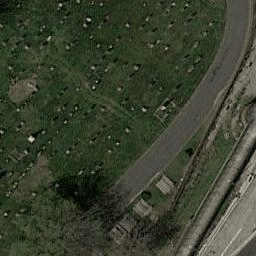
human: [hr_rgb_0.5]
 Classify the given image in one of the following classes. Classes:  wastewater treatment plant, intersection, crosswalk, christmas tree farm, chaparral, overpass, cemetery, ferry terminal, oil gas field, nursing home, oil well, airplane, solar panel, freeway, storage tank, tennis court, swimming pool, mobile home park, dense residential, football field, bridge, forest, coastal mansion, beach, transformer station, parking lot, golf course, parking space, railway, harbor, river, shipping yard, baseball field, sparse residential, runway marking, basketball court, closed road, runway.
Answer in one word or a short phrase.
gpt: cemetery